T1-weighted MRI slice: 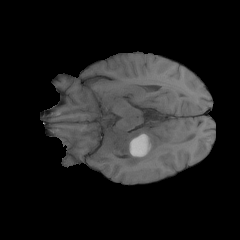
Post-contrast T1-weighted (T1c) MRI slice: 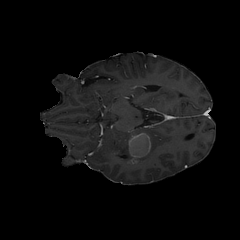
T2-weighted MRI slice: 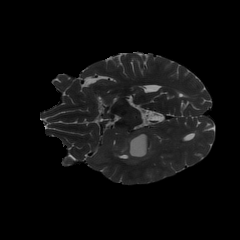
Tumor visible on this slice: yes